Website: macys
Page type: stored-credit-cards
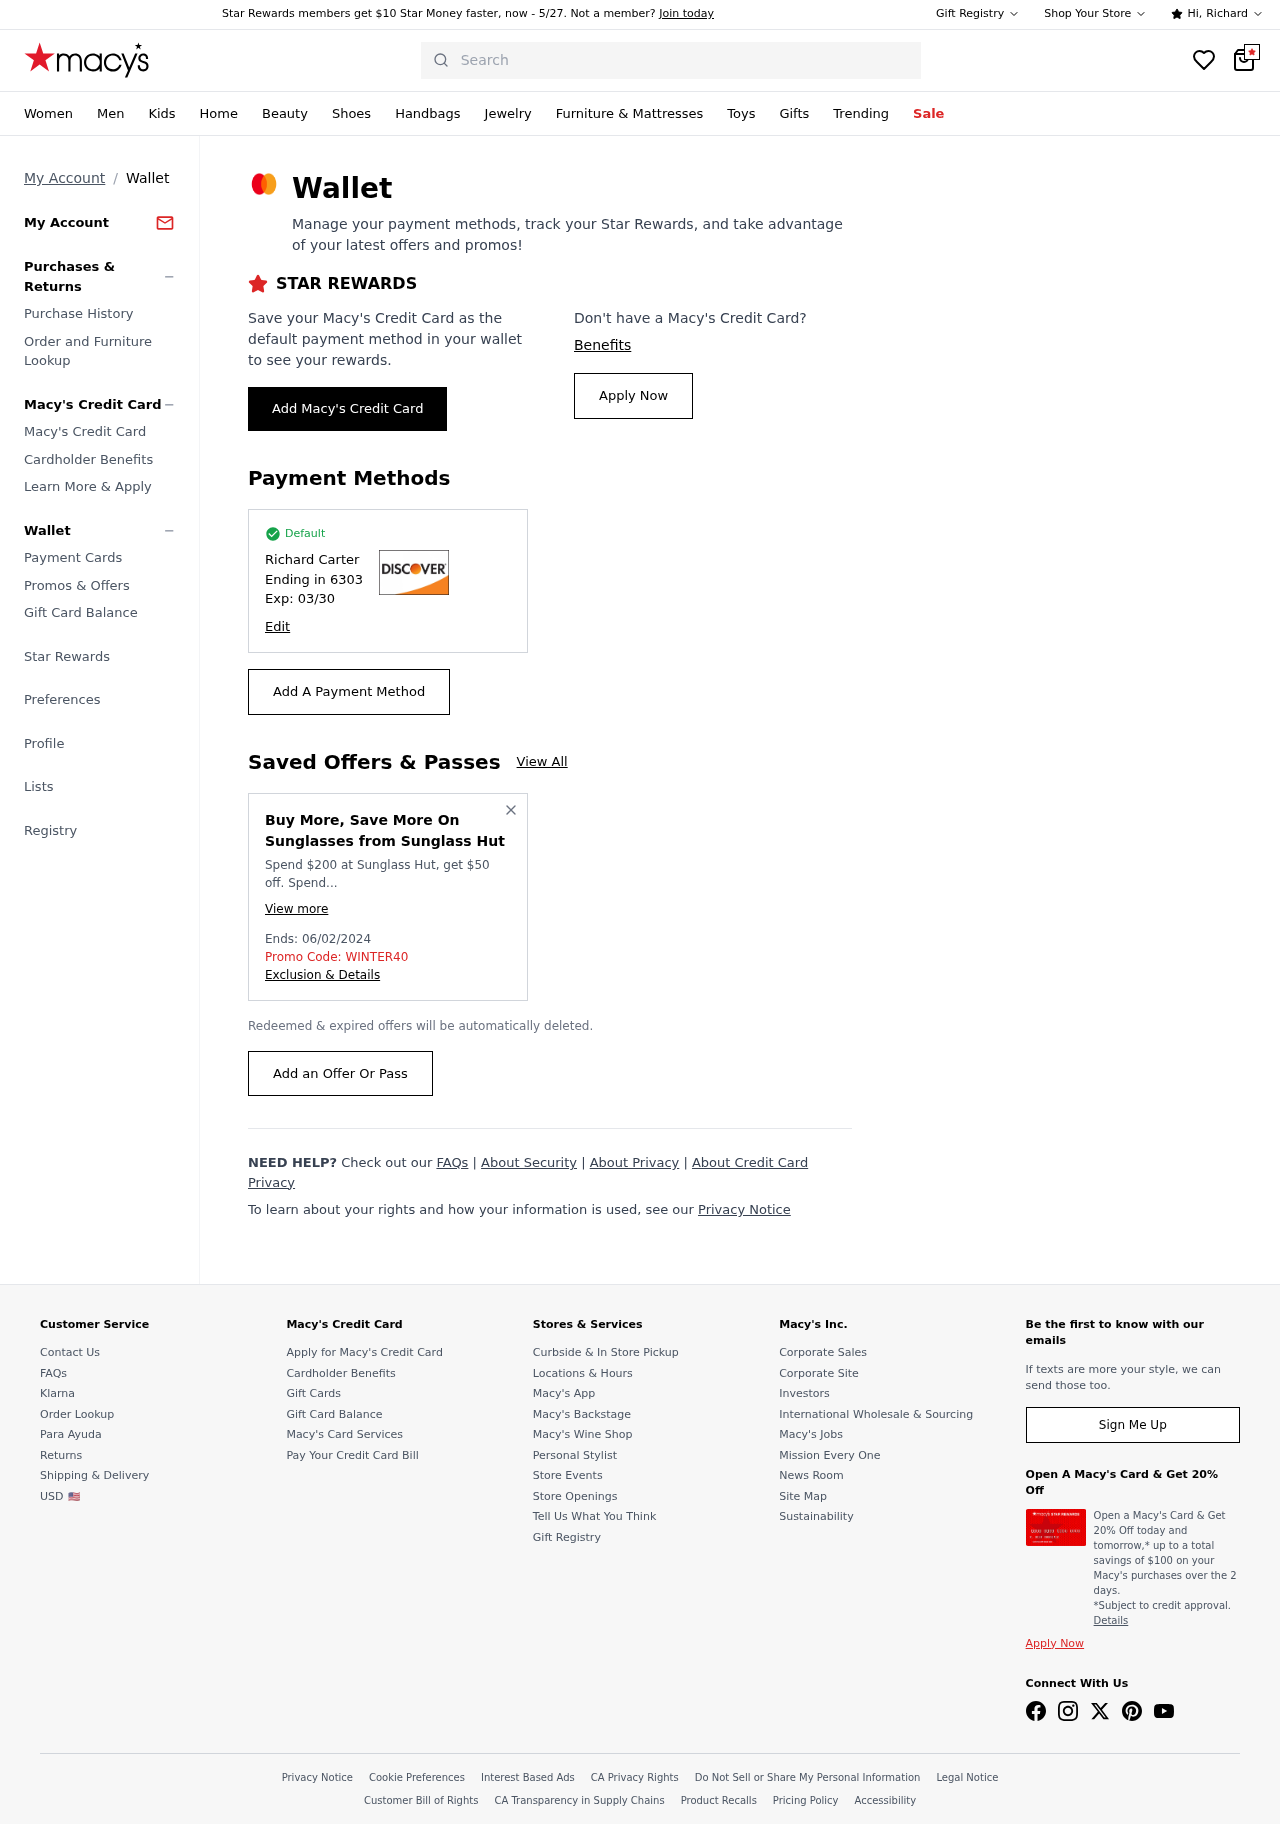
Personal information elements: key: PII_CARD_EXPIRY
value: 03/30
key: PII_CARD_LAST4
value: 6303
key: PII_FIRSTNAME
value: Richard
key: PII_FULLNAME
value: Richard Carter
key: PII_PROMO_CODE
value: WINTER40
Search elements: key: HEADER_SEARCH
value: Search